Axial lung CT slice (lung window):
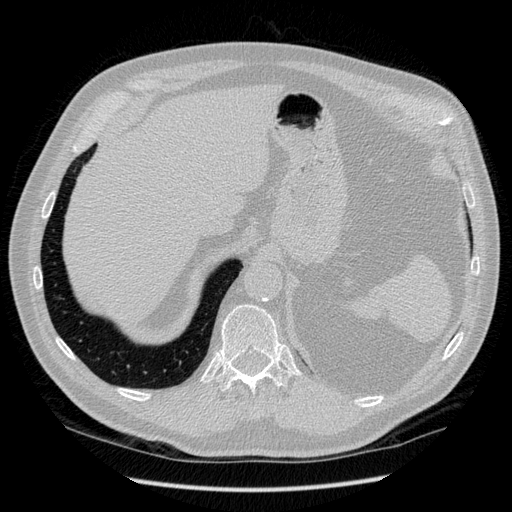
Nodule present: no